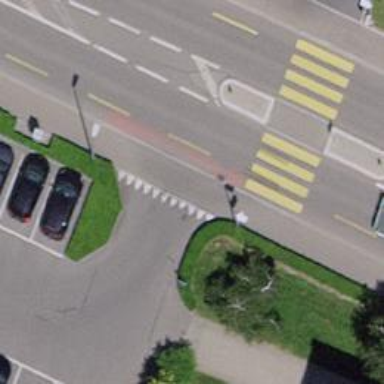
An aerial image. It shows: Footway surfaced with paving stones.